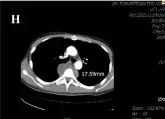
Comparison of CT results before and after treatment. (K) The soft tissue mass surrounding the T5 vertebrae was 19.94 mm.
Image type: radiology (ct)